Question: Is it any easy way put UIButtons in line in an UITableViewCell, without calculating the pixel for setting the frame width? Like that below. Picture is from Apple Mail.

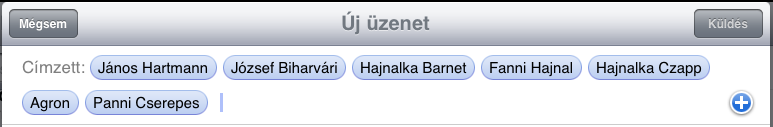
Answer: It is realy easy. All what you (I) need to use intensively the sizeWithFont method, like here below. ;-)
'''
CGSize size = [@"Conditions" sizeWithFont:[UIFont fontWithName:@"Helvetica-Bold" size:16] constrainedToSize:CGSizeMake(200, 21) lineBreakMode:NSLineBreakByCharWrapping];
'''